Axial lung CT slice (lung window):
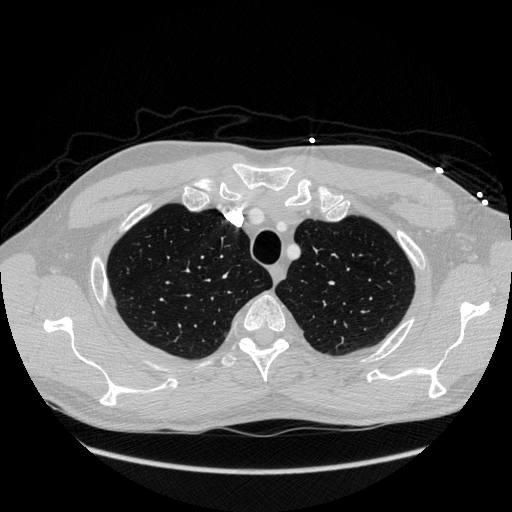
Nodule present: no